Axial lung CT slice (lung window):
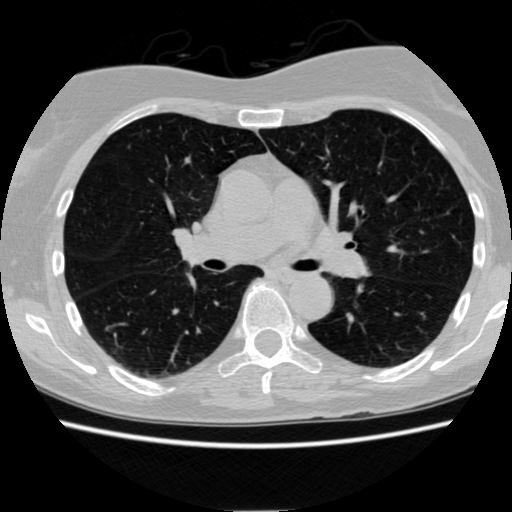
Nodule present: no